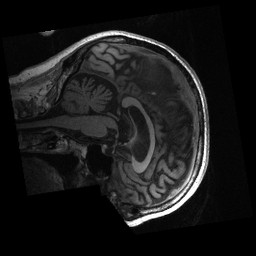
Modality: T1w
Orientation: sagittal
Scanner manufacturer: siemens
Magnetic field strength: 3 T
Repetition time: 2.3 s
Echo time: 0.00285 s